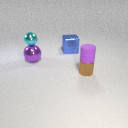
small cyan metal sphere above large purple metal sphere